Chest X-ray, AP view. Patient: 39 years old, sex F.
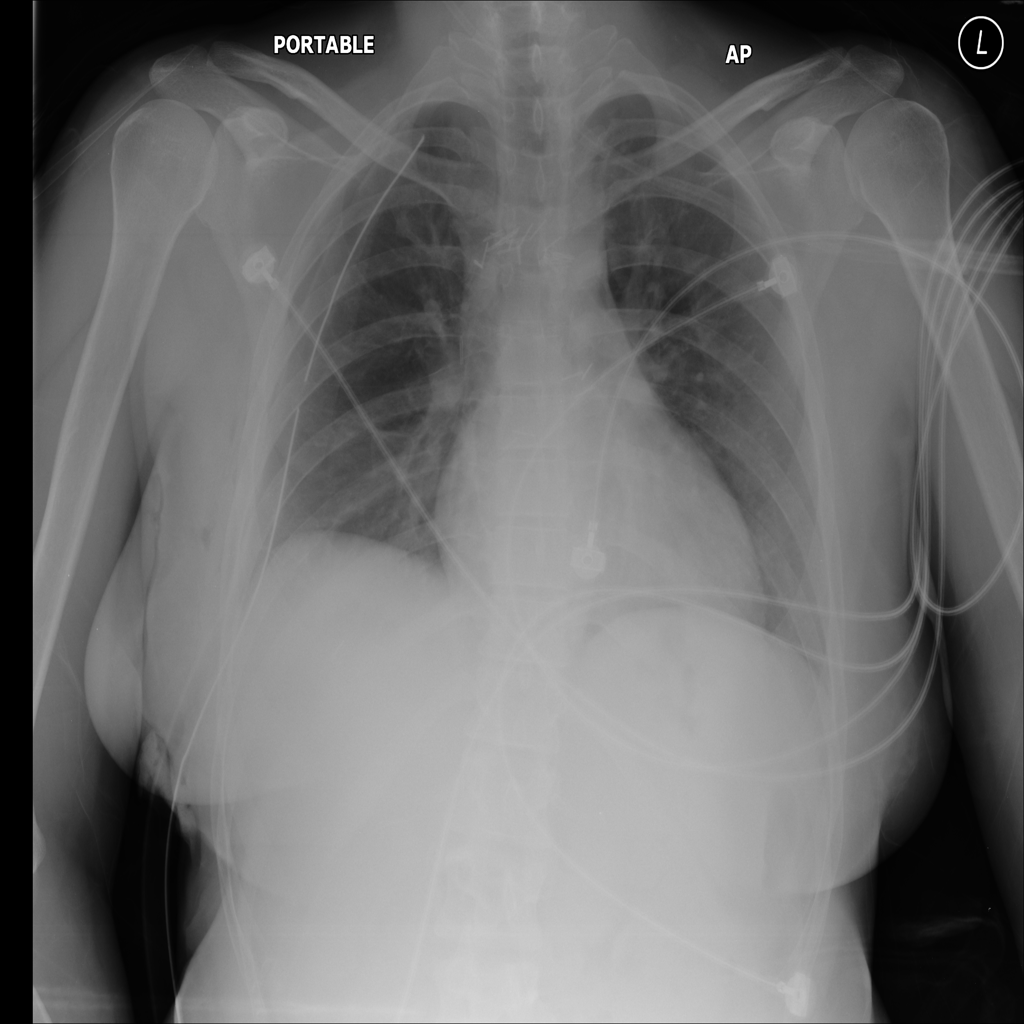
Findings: Emphysema, Mass